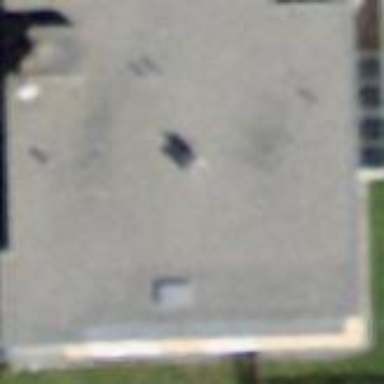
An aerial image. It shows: Building with flat roof.